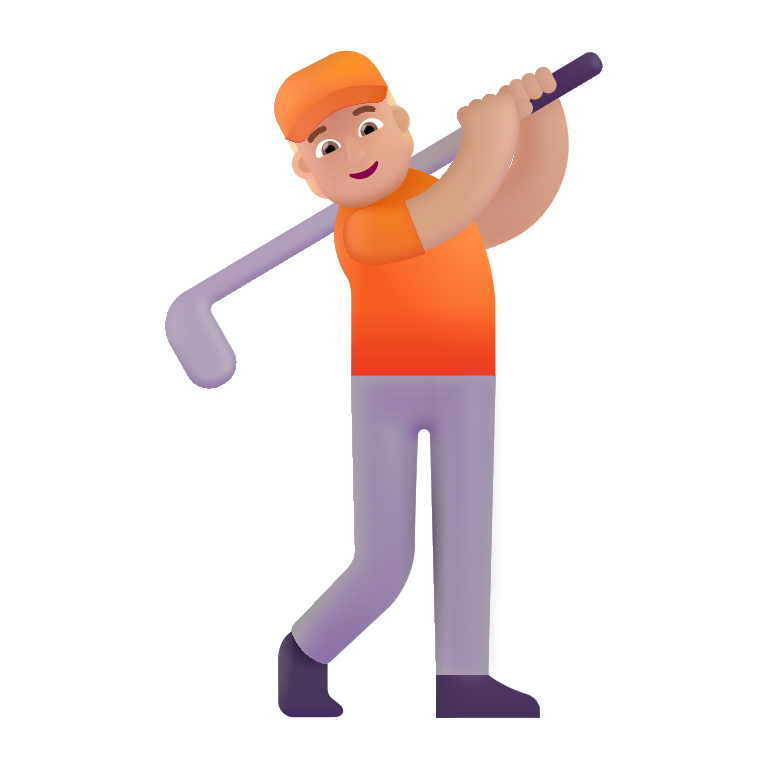
person golfing color  light